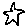
Label: star